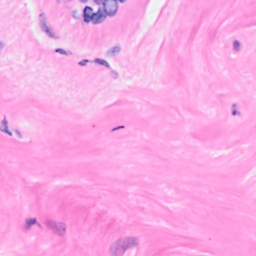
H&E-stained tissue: Breast